Question: I am trying to manipulate an MCU register 'ADC_CON_REG'. I want to set it's to and then immediately check if this is true by togling an LED.
'''
#define ADC_CON_REG (*((volatile unsigned int *) 0x13002020))
ADC_CON_REG = ADC_CON_REG | (1<<1);
if ((ADC_CON_REG & (1<<1)) == (1<<1) ){
LED_on();
}
'''
My LED which previously worked won't turn on in this case. Am I missing something or is my register broken?
---
So in order to enable ADC and test registers I did exactly what tutorial in the LPC3141 <URL>:

This is what I came up with - ADC won't work:
'''
#define ADC_R0_REG (*((volatile unsigned int *) 0x13002000))
#define ADC_R1_REG (*((volatile unsigned int *) 0x13002004))
#define ADC_R2_REG (*((volatile unsigned int *) 0x13002008))
#define ADC_R3_REG (*((volatile unsigned int *) 0x1300200C))
#define ADC_CON_REG (*((volatile unsigned int *) 0x13002020))
#define ADC_CSEL_REG (*((volatile unsigned int *) 0x13002024))
#define ADC_INT_ENABLE_REG (*((volatile unsigned int *) 0x13002028))
#define ADC_INT_STATUS_REG (*((volatile unsigned int *) 0x1300202C))
#define ADC_INT_CLEAR_REG (*((volatile unsigned int *) 0x13002030))
//prototypes
void adc_reset(void);
void adc_setup(void);
unsigned int adc_run_continuous(void);
//variables (each chanel)
unsigned int val_0;
unsigned int val_1;
unsigned int val_2;
unsigned int val_3;
void c_entry(void){
MODE1_SET = MODE1_SET | (0x1 << 14);
adc_reset();
adc_setup();
adc_run_continuous();
}
void adc_reset(void){
ADC_CON_REG = ADC_CON_REG & !(1<<1);
ADC_CON_REG = ADC_CON_REG & !(1<<3);
ADC_CON_REG = ADC_CON_REG & !(1<<0);
ADC_CON_REG = ADC_CON_REG & !(1<<2);
ADC_CSEL_REG = ADC_CSEL_REG & !(0xFFFF);
ADC_INT_ENABLE_REG = ADC_INT_ENABLE_REG & !(1<<0);
ADC_INT_CLEAR_REG = ADC_INT_CLEAR_REG | (1<<0);
}
void adc_setup(void){
while((ADC_INT_STATUS_REG & (1<<0)) != 0x0);
ADC_INT_ENABLE_REG = ADC_INT_ENABLE_REG | (1<<0);
while((ADC_INT_STATUS_REG & (1<<0)) != 0x0);
ADC_CON_REG = ADC_CON_REG | (1<<0);
ADC_CSEL_REG = ADC_CSEL_REG & !(0xFFFF);
ADC_CSEL_REG = ADC_CSEL_REG | 0xAAAA;
ADC_CON_REG = ADC_CON_REG | (1<<1);
}
void adc_run_continuous(void){
ADC_CON_REG = ADC_CON_REG | (1<<2);
ADC_CON_REG = ADC_CON_REG | (1<<3);
ADC_CON_REG = ADC_CON_REG & !(1<<3);
while(1){
while((ADC_INT_STATUS_REG & (1<<0)) == 0x0);
if((ADC_INT_STATUS_REG & (1<<0)) == 0x1){
ADC_INT_CLEAR_REG = ADC_INT_CLEAR_REG | (1<<0);
}
val_0 = ADC_R0_REG;
val_1 = ADC_R1_REG;
val_2 = ADC_R2_REG;
val_3 = ADC_R3_REG;
while((ADC_INT_STATUS_REG & (1<<0)) != 0x0);
}
}
'''
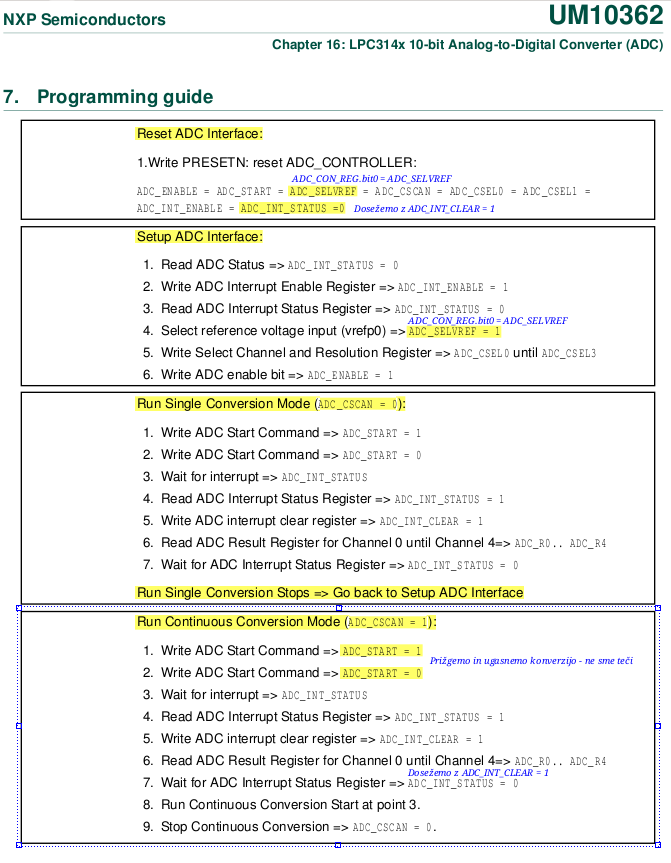
Answer: You have a misunderstanding of what a register is. Some register is like a memory, you write logic 1 and read back, it's still logic 1. But for some register(or some bits of a register) it isn't like a memory, "write to" and "Read from" doesn't operate a true bus address behind the register.
The ADC CTRL register in some of LPCxxx MCU is an example. When you write logic 1 to the ADC enable bit, behind the register ADC starts doing the enable action, but it take times, this bit will not turn to logic 1 until the enable action finished.
So you should wait this bit change to 1 like this:
'''
while ((ADC_CON_REG & (1<<1)) != (1<<1) );
LED_on();
'''